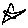
Label: star